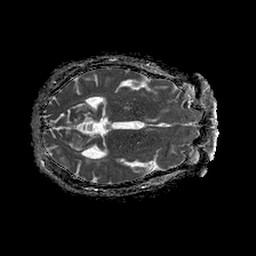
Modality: ADC
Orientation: axial
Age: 58
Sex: female
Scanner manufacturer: philips
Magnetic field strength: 1.5 T
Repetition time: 4.6 s
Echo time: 0.08517 s